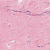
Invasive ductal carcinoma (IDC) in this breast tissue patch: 0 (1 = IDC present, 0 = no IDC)